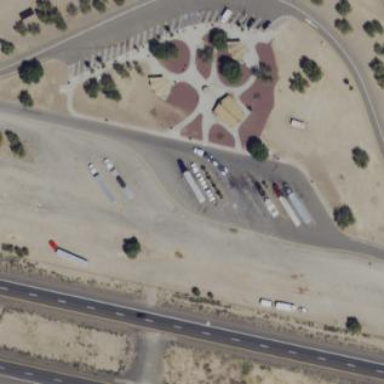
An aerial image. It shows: Rest area on the road with picnic tables.